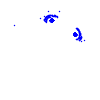
Particle: electron